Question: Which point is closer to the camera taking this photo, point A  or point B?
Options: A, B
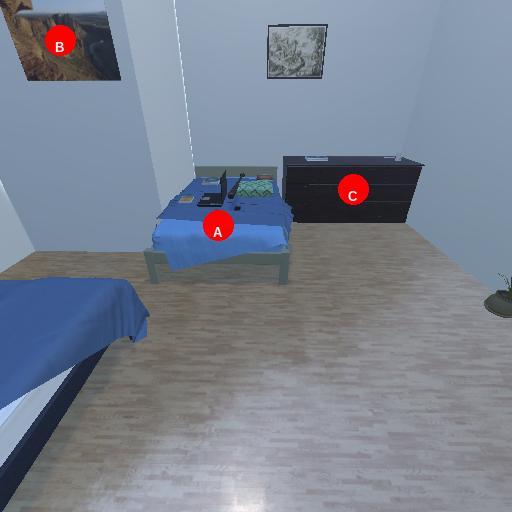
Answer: A